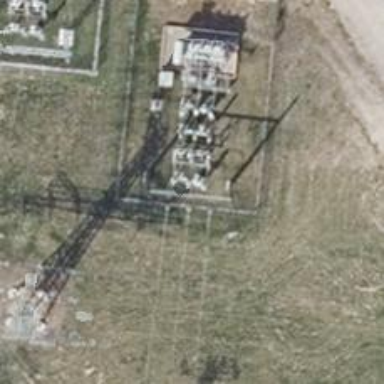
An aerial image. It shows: Power line with three cables.